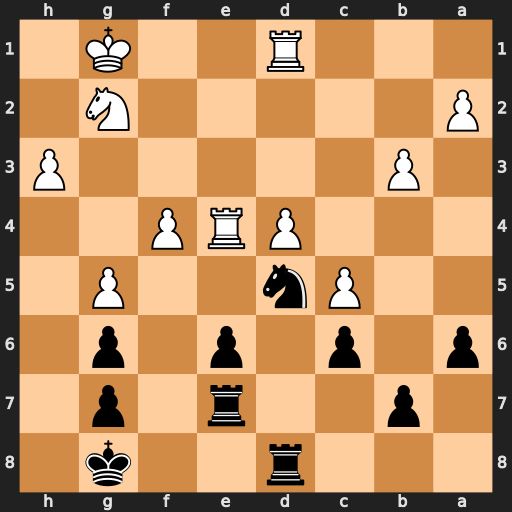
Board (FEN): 3r2k1/1p2r1p1/p1p1p1p1/2Pn2P1/3PRP2/1P5P/P5N1/3R2K1
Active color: b
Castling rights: -
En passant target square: -
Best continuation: Nc3 Rde1 Nxe4 Rxe4 Red7